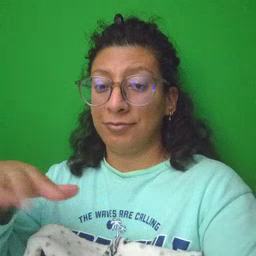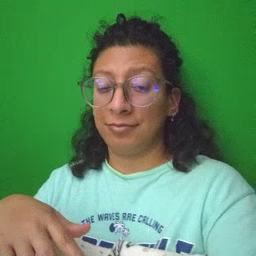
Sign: child